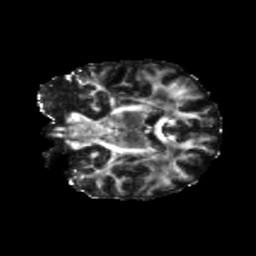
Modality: FA
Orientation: coronal
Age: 62
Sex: female
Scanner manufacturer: siemens
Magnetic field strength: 3 T
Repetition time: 5.25 s
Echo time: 0.08 s